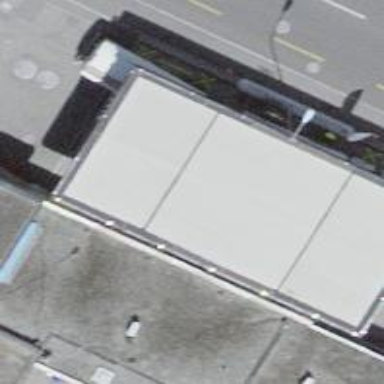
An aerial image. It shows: Fuel station.